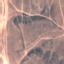
Label: HerbaceousVegetation